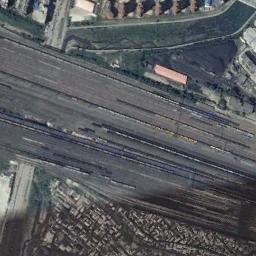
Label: railway